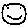
Label: smiley face